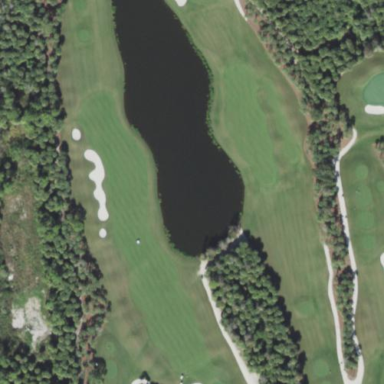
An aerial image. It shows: Sand bunker on golf course.